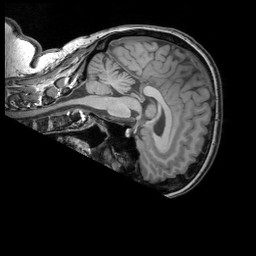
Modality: T1w
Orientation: sagittal
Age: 49
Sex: female
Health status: ill
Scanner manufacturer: siemens
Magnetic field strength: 3 T
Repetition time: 1.75 s
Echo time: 0.00418 s